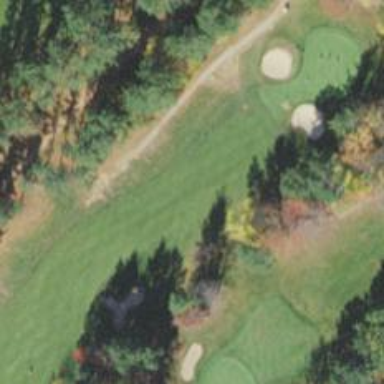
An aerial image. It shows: Golf hole.